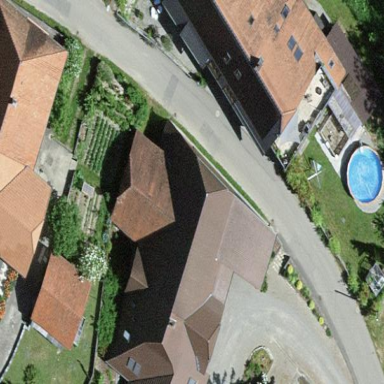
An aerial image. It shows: Farm building.